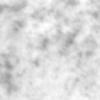
Label: no_change